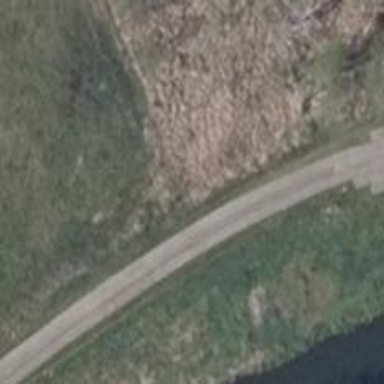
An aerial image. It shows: High-quality track road with concrete lane surface.